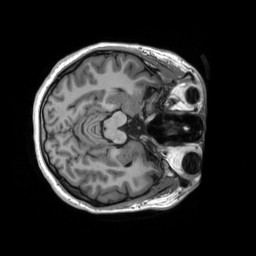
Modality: T1w
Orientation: axial
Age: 23
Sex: female
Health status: healthy
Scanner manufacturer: siemens
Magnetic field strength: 3 T
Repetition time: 2.53 s
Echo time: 0.00227 s